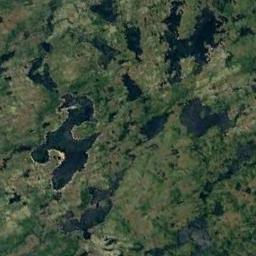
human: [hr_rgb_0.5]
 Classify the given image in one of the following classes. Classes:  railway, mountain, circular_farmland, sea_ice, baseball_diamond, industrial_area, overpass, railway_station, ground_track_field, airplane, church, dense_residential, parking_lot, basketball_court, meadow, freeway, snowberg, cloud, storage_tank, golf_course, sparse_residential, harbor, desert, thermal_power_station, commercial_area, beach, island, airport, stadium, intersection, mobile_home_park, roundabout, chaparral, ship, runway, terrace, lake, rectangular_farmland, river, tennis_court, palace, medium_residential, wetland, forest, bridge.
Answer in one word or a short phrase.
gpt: wetland